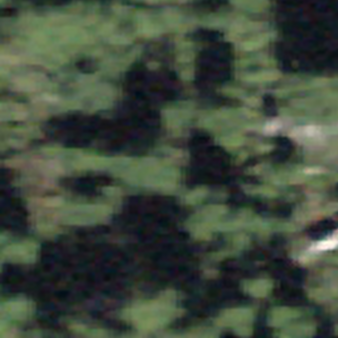
Label: other